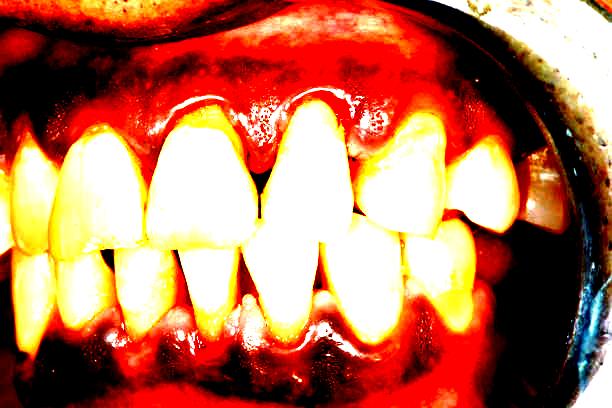
Condition: Gingivitis